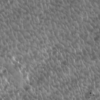
Label: not_dusty